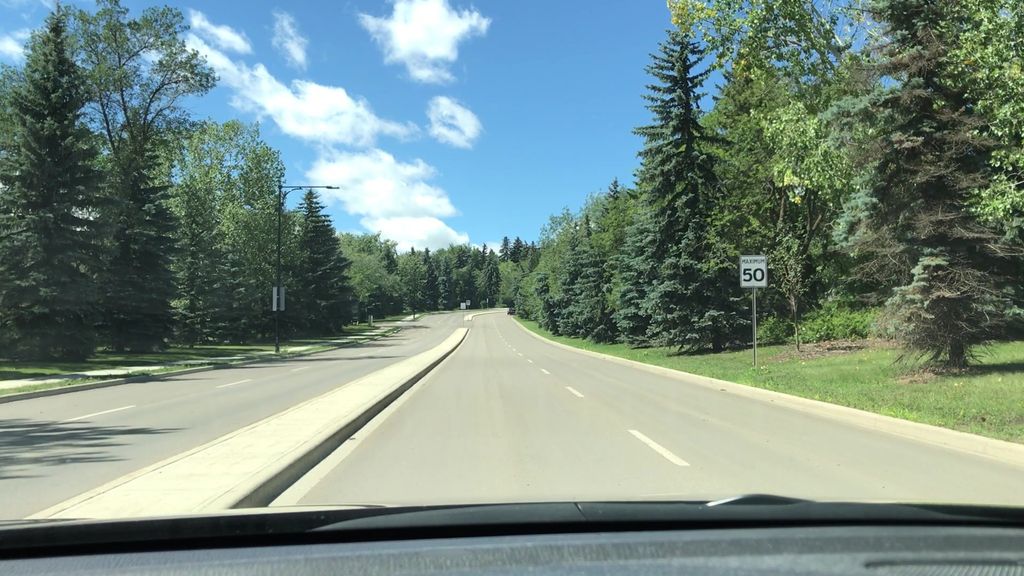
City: edmonton